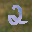
Label: 2